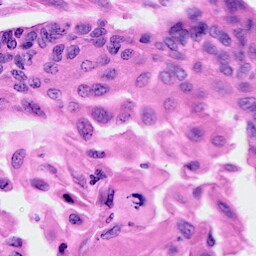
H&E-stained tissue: Cervix